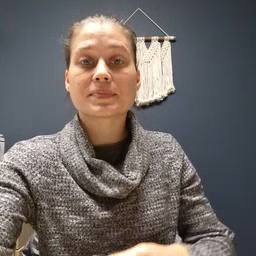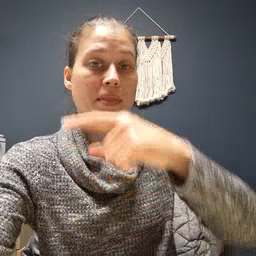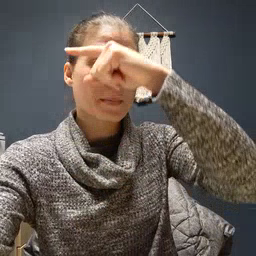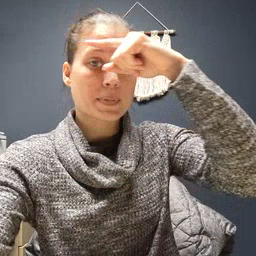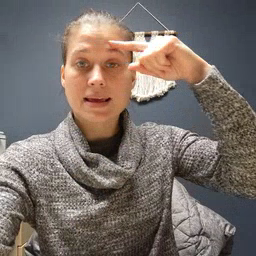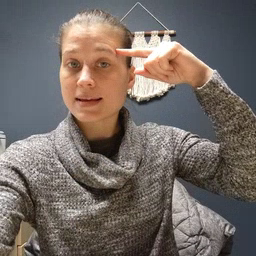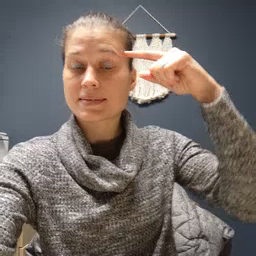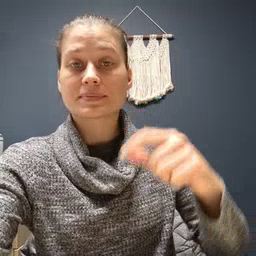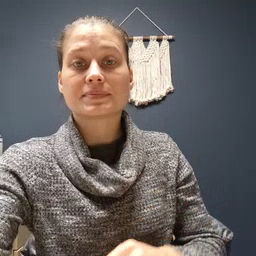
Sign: black